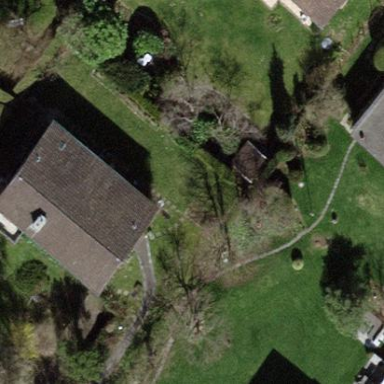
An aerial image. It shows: House with gabled and pitched roof.